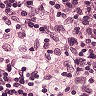
Metastatic tissue present: no